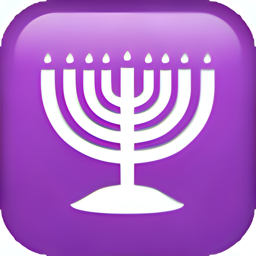
Name: menorah with nine branches
Emoji: 🕎
Group: Symbols
Sub-group: religion